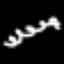
Label: squiggle